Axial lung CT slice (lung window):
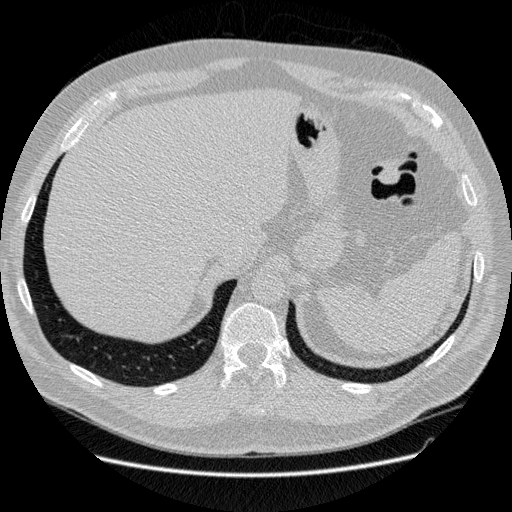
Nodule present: no